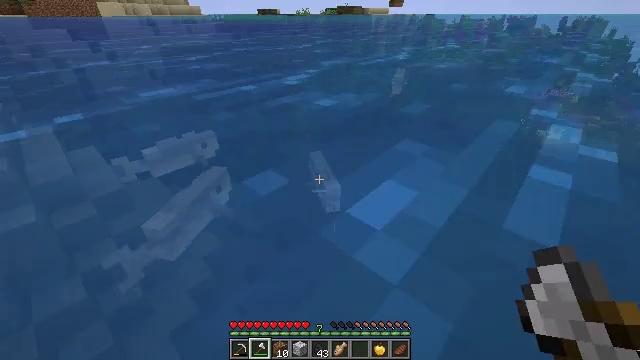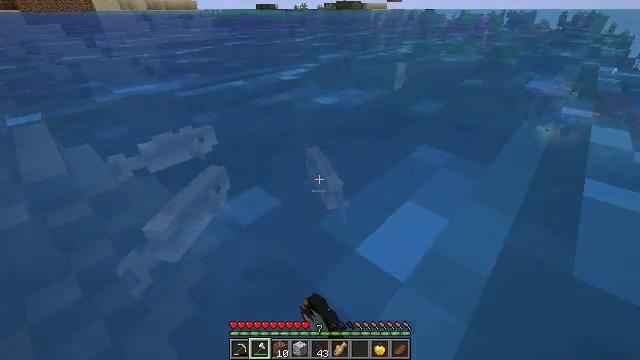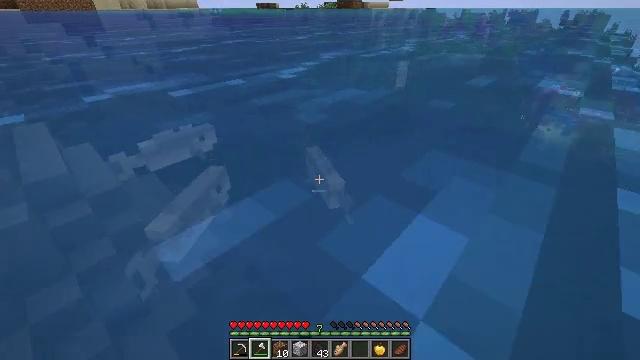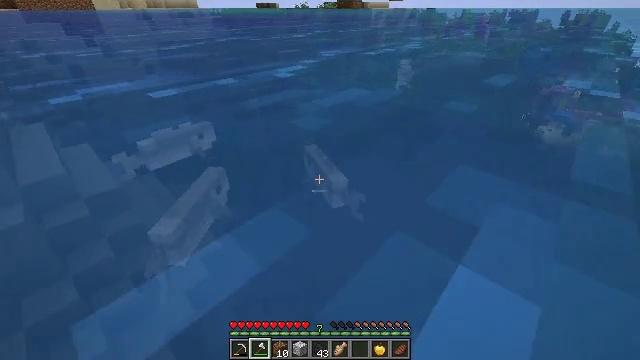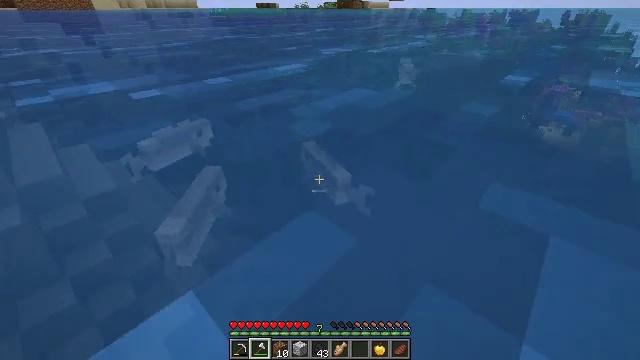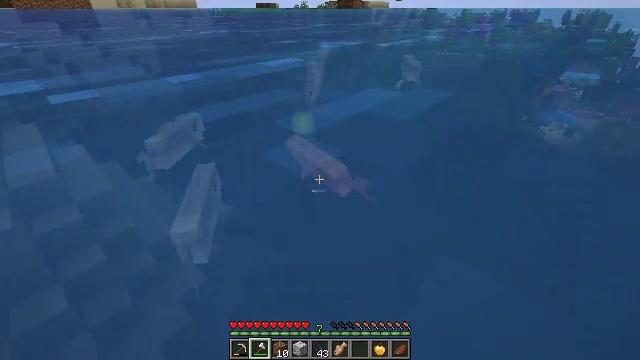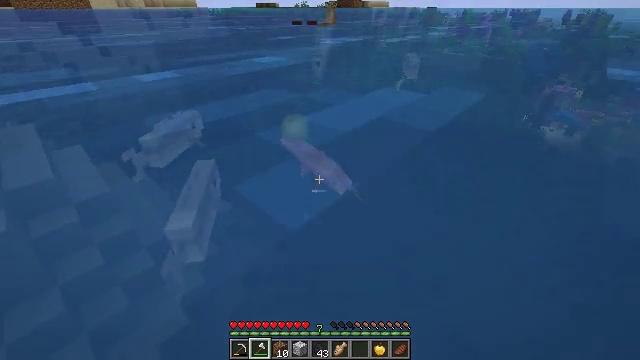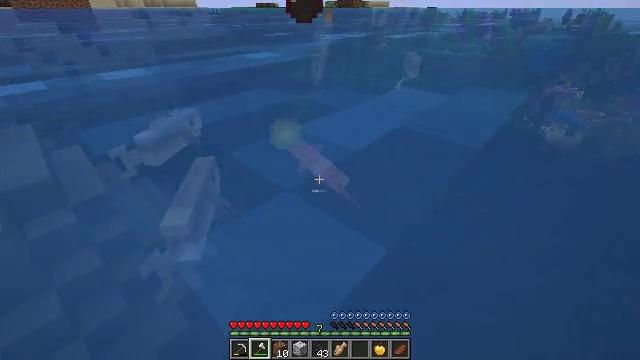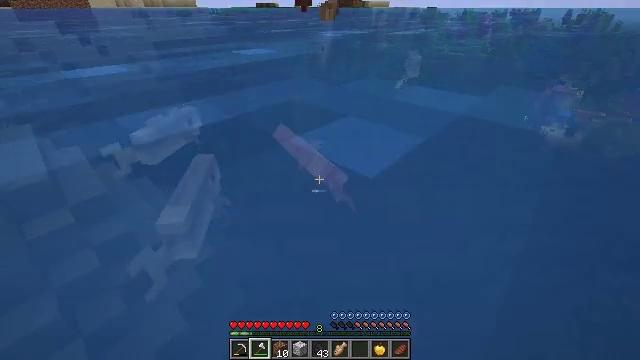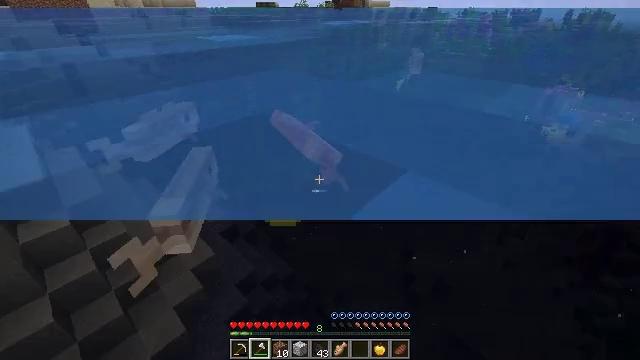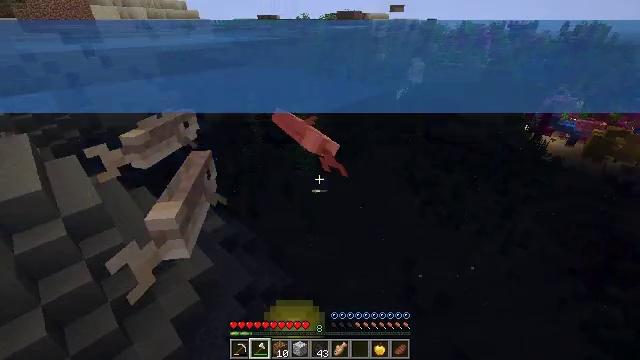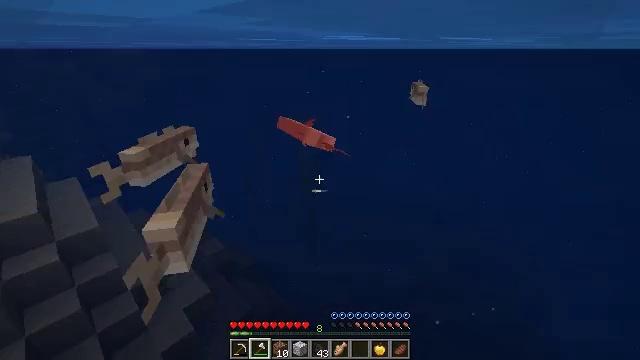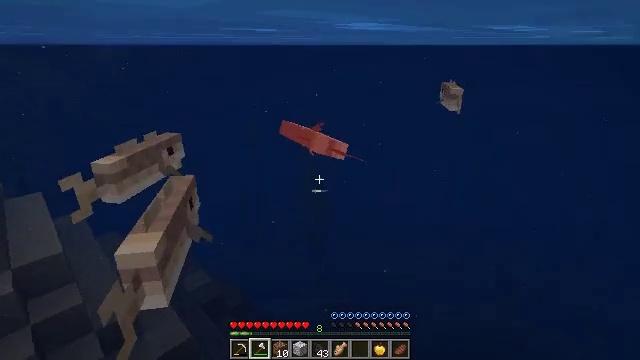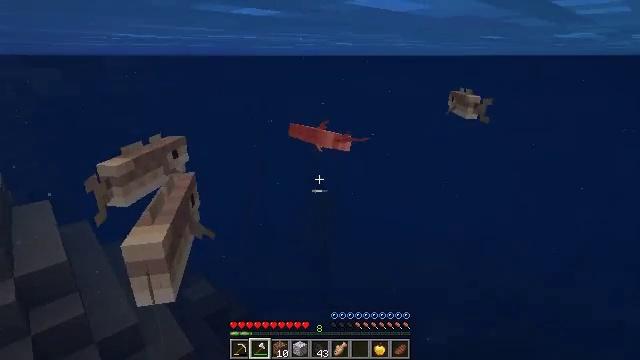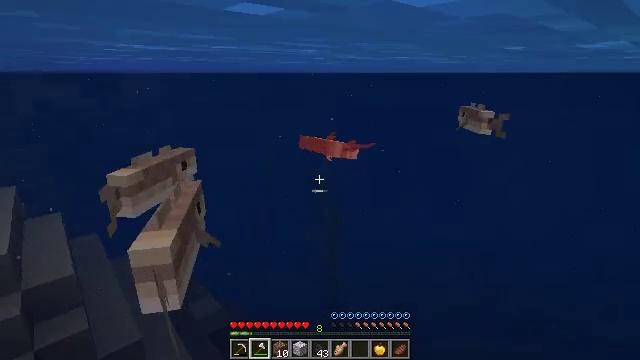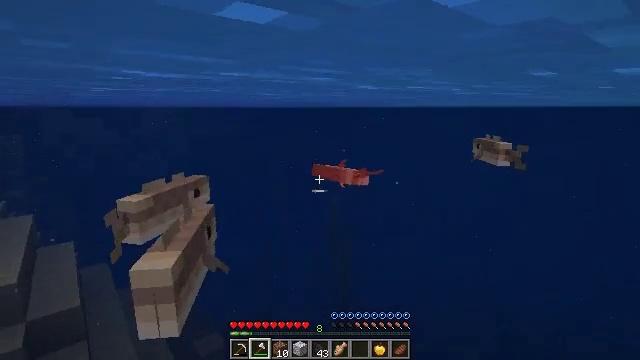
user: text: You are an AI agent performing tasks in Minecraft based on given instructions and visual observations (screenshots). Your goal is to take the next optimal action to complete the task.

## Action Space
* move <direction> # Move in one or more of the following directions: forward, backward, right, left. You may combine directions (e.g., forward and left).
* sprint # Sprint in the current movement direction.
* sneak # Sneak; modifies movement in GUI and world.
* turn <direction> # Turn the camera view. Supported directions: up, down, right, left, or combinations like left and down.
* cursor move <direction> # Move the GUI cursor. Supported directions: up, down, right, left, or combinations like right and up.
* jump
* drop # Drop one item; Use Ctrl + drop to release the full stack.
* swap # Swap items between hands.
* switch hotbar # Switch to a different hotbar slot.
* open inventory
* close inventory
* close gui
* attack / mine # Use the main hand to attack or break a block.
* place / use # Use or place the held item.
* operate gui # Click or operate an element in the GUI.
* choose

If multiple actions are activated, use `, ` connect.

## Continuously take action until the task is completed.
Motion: motion action
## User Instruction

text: Hunt a cod.
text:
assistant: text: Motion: move forward, attack / mine
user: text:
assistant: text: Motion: move forward, attack / mine
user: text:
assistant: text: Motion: move forward
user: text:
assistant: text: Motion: move forward
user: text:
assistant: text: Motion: move forward
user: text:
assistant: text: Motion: move forward
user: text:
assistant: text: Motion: move forward
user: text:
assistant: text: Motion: move forward
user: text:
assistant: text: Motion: move forward
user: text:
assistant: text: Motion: move forward, turn up
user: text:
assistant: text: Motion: move forward, turn up
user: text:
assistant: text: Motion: move forward, turn left and up
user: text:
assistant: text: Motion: move forward, turn left and up
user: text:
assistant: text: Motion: move forward, turn left and up
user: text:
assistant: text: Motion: move forward, turn left and up
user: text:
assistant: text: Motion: move forward, turn up
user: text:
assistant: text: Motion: move forward, turn up
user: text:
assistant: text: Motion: move forward
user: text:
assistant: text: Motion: move forward
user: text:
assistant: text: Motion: move forward
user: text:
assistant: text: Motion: move forward
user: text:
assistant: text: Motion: move forward, jump
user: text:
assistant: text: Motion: move forward, turn left, jump
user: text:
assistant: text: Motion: move forward, turn left and down, jump
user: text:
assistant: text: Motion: move forward, turn left and down, jump
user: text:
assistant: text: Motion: move forward, turn left and down
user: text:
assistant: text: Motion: move forward, turn down
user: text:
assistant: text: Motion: move forward, turn down
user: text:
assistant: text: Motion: move forward, turn left and down
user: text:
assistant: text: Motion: move forward, turn down